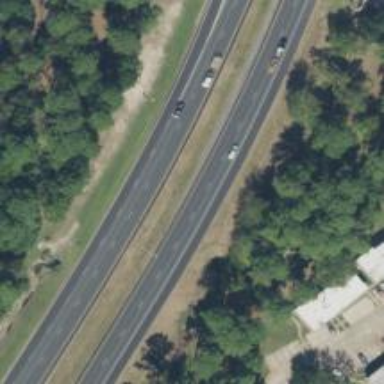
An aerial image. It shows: Asphalt road designated as trunk highway.